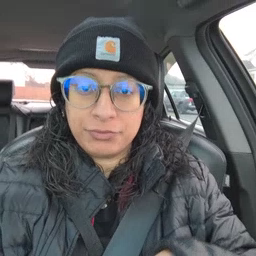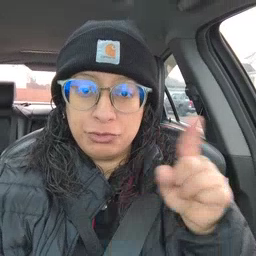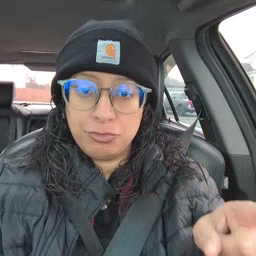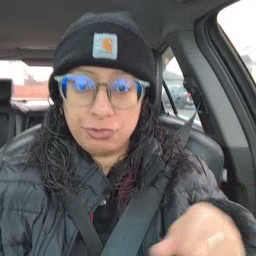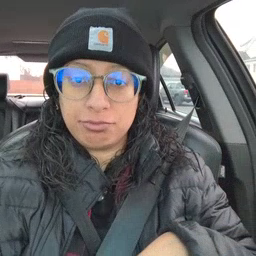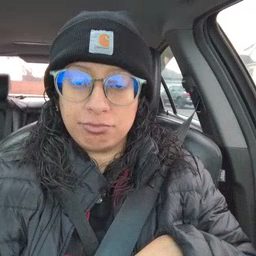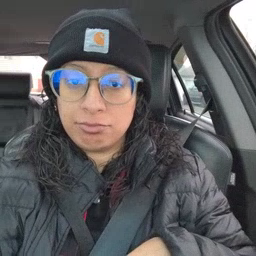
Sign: hesheit